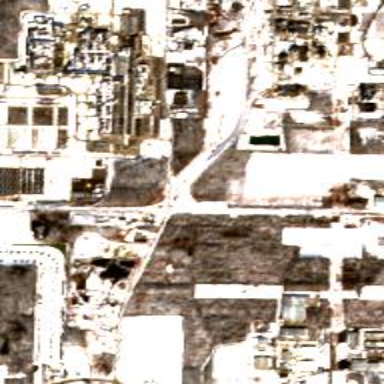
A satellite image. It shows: Industrial area.